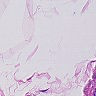
Metastatic tissue present: no